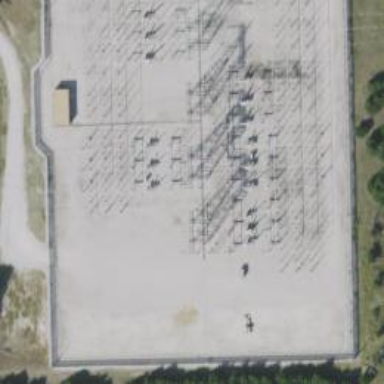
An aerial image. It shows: Switch used for power control.